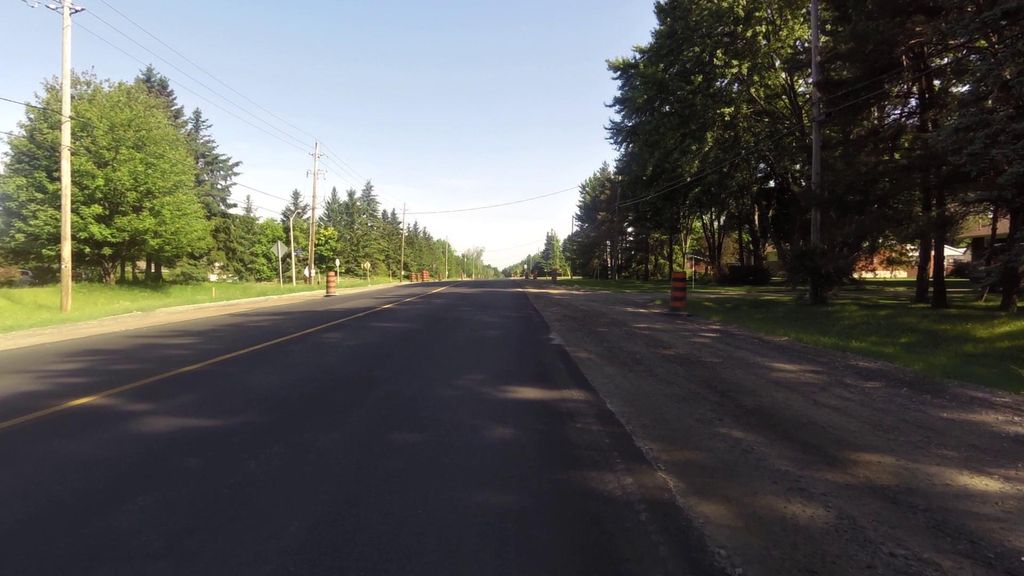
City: ottawa-gatineau